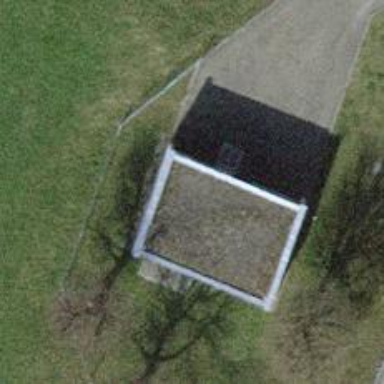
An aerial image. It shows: Service building.